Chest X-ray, PA view. Patient: 36 years old, sex F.
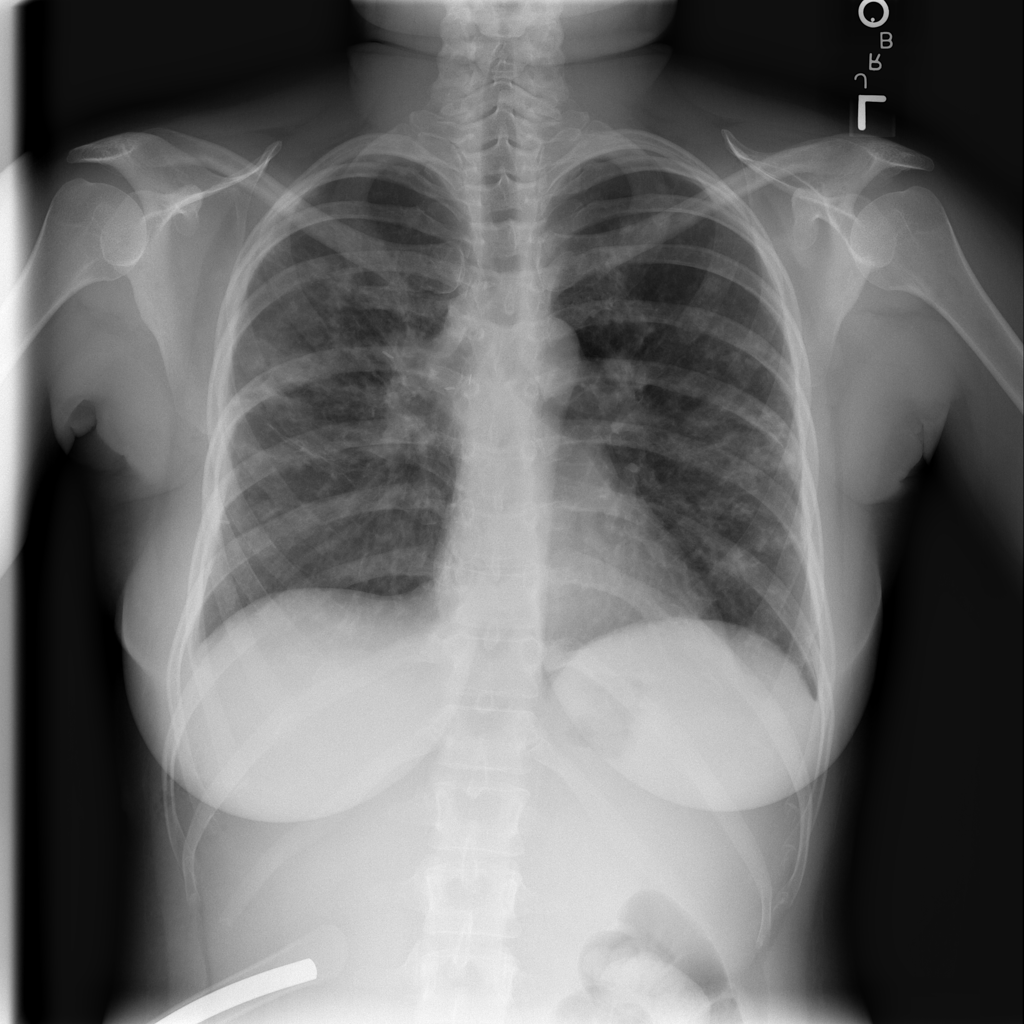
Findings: Infiltration, Mass